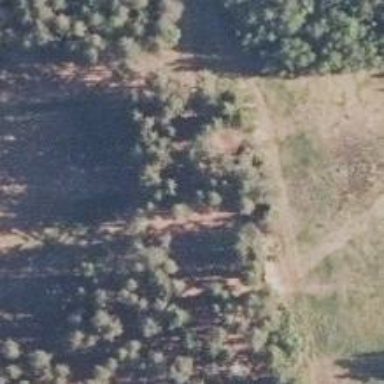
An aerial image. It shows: Disc golf tee area.